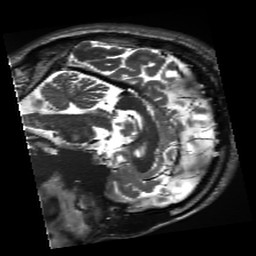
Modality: inplaneT2
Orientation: sagittal
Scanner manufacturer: siemens
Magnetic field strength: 3 T
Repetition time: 11 s
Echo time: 0.059 s